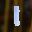
Label: 1